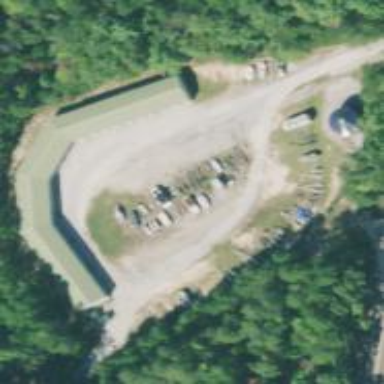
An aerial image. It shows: Boat storage facility.